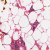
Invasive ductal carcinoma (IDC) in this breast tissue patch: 0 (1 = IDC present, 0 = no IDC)